Question: I am still bit new to Android layout designing. I need small help to design a layout that looks like this with dynamically loading images/text. Please advice how to do it.

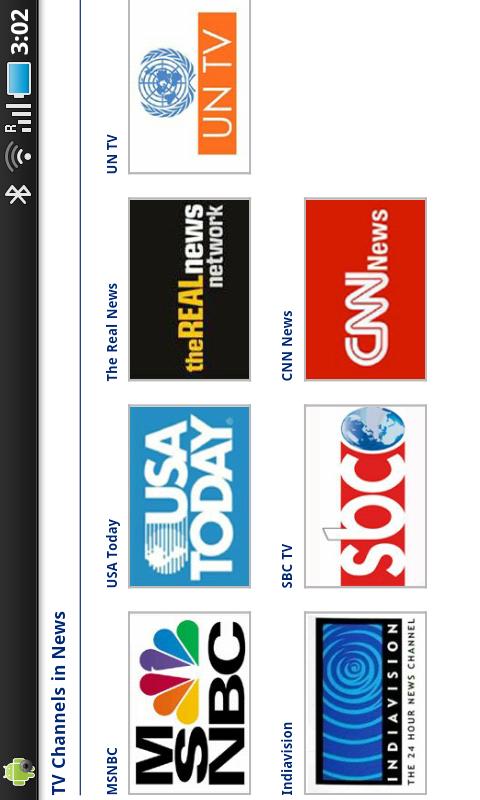
Answer: That's all about retrieving data from web servers.
Look for LazyList adapter implementation(googling will lead you on Stackoverflow). That's for loading images.
Also study REST communication.
<URL>
When you are done with this - ask more specific questions.